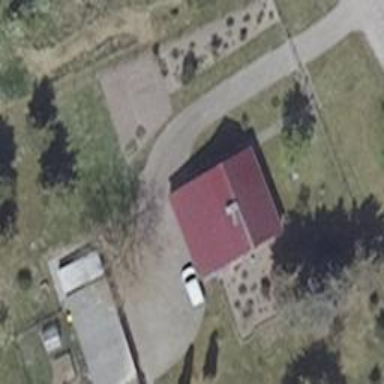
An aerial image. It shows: Driveway.